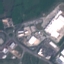
Land use / land cover class: Industrial